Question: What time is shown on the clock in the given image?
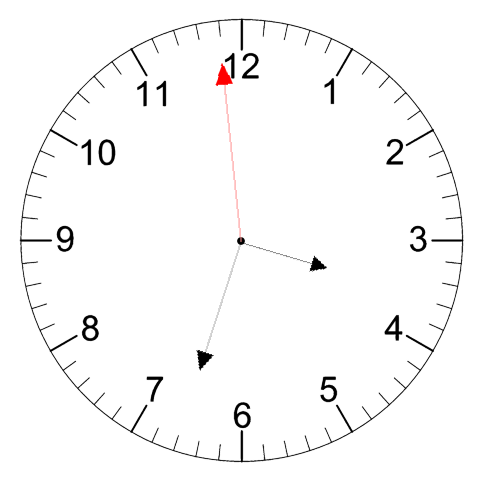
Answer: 03:32:59